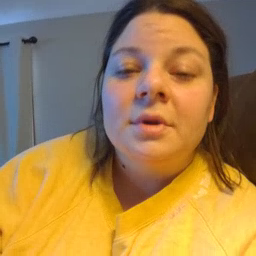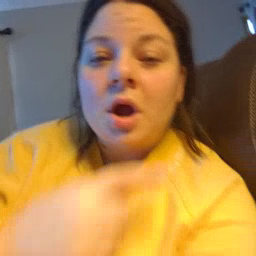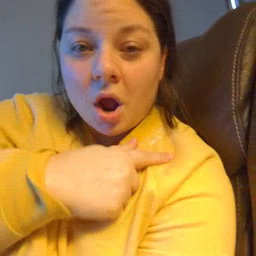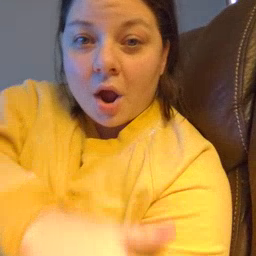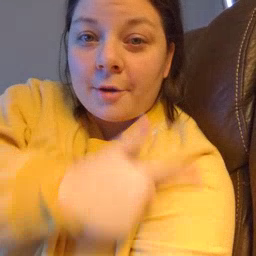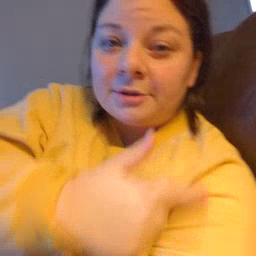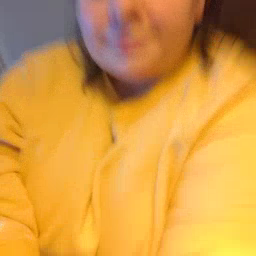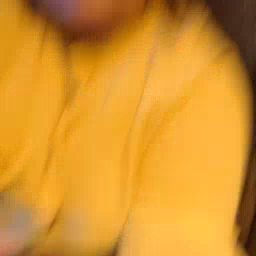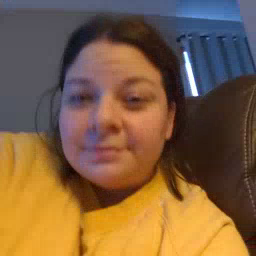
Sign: arm